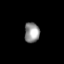
Tissue: skin
Cell type: Others
Senescence score: 0.7507
Nuclear area (px): 297
Mean DAPI intensity: 146.943